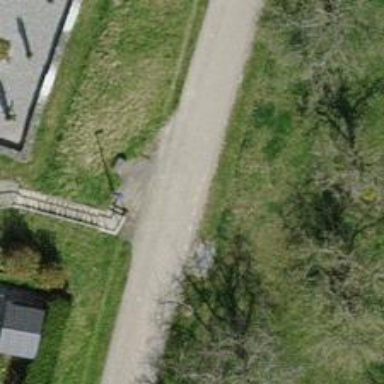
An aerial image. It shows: Residential road paved with concrete.